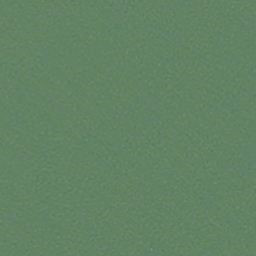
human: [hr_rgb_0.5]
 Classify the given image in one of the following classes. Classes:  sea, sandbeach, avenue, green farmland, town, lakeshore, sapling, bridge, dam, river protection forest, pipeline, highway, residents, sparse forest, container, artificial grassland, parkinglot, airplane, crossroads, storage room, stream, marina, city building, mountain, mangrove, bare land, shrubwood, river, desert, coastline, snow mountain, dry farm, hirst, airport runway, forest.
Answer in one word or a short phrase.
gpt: sea